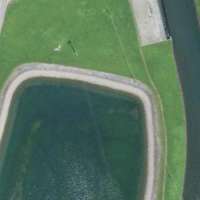
EUNIS habitat code: 14
Species observed at this site:
Galeopsis tetrahit